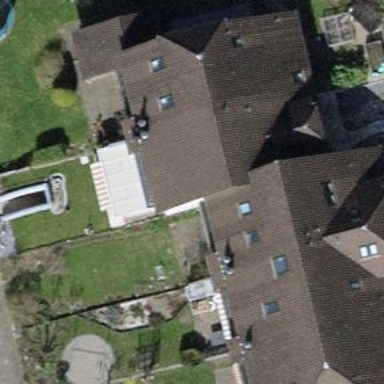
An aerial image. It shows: Terrace building.